Question: For the emulator I have below, I am getting the error message that "Google Play Services not installed on the device".
As per the <URL>, it says that '.
Not able to understand if the emulator is running 4.4.2 then why is google play services not present?
<URL>

Some related threads, but no resolution. (adding these just to point out this issue is not a duplicate):
<URL>
<URL>
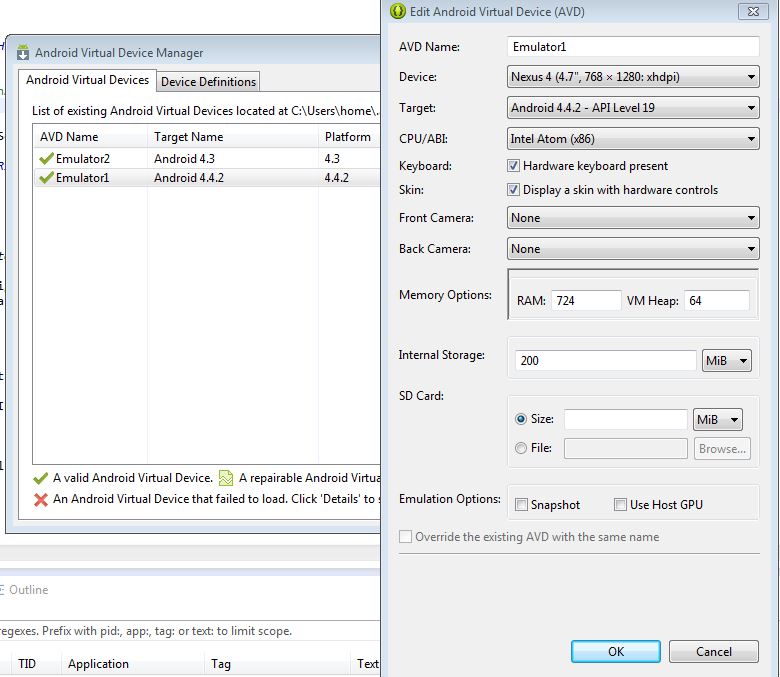
Answer: <URL>
Quoting docs
> If you want to test your app on the emulator, expand the directory for
Android 4.2.2 (API 17) or a higher version, select Google APIs, and
install it. Then create a new AVD with Google APIs as the platform
target.
Needs Emulator of Google API"S
See the target in the snap
Snap

I prefer testing on a real device which has google play services installed